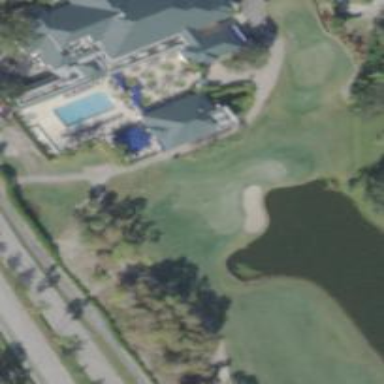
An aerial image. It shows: View of golf hole.